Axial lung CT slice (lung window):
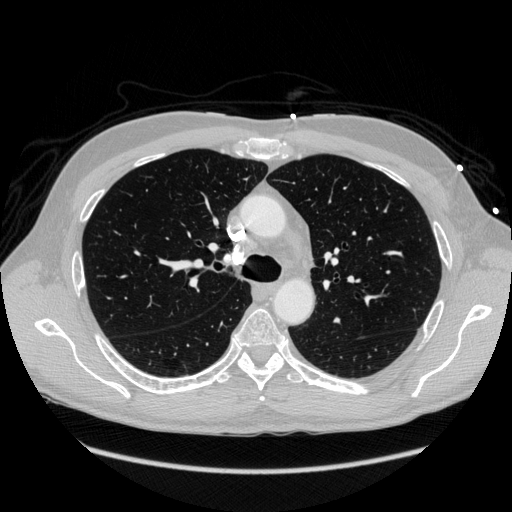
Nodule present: no